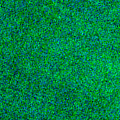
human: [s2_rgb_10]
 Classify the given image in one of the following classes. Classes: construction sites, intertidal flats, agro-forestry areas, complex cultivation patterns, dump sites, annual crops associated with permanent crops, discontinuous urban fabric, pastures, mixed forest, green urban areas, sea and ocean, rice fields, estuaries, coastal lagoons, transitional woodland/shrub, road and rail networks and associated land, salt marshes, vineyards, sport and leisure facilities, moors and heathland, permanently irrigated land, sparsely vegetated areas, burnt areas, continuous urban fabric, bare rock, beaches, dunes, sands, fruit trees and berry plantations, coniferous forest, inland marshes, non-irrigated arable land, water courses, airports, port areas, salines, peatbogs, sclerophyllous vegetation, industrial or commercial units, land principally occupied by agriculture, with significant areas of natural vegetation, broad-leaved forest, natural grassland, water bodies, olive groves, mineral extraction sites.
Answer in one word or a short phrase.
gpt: sea and ocean